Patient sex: M
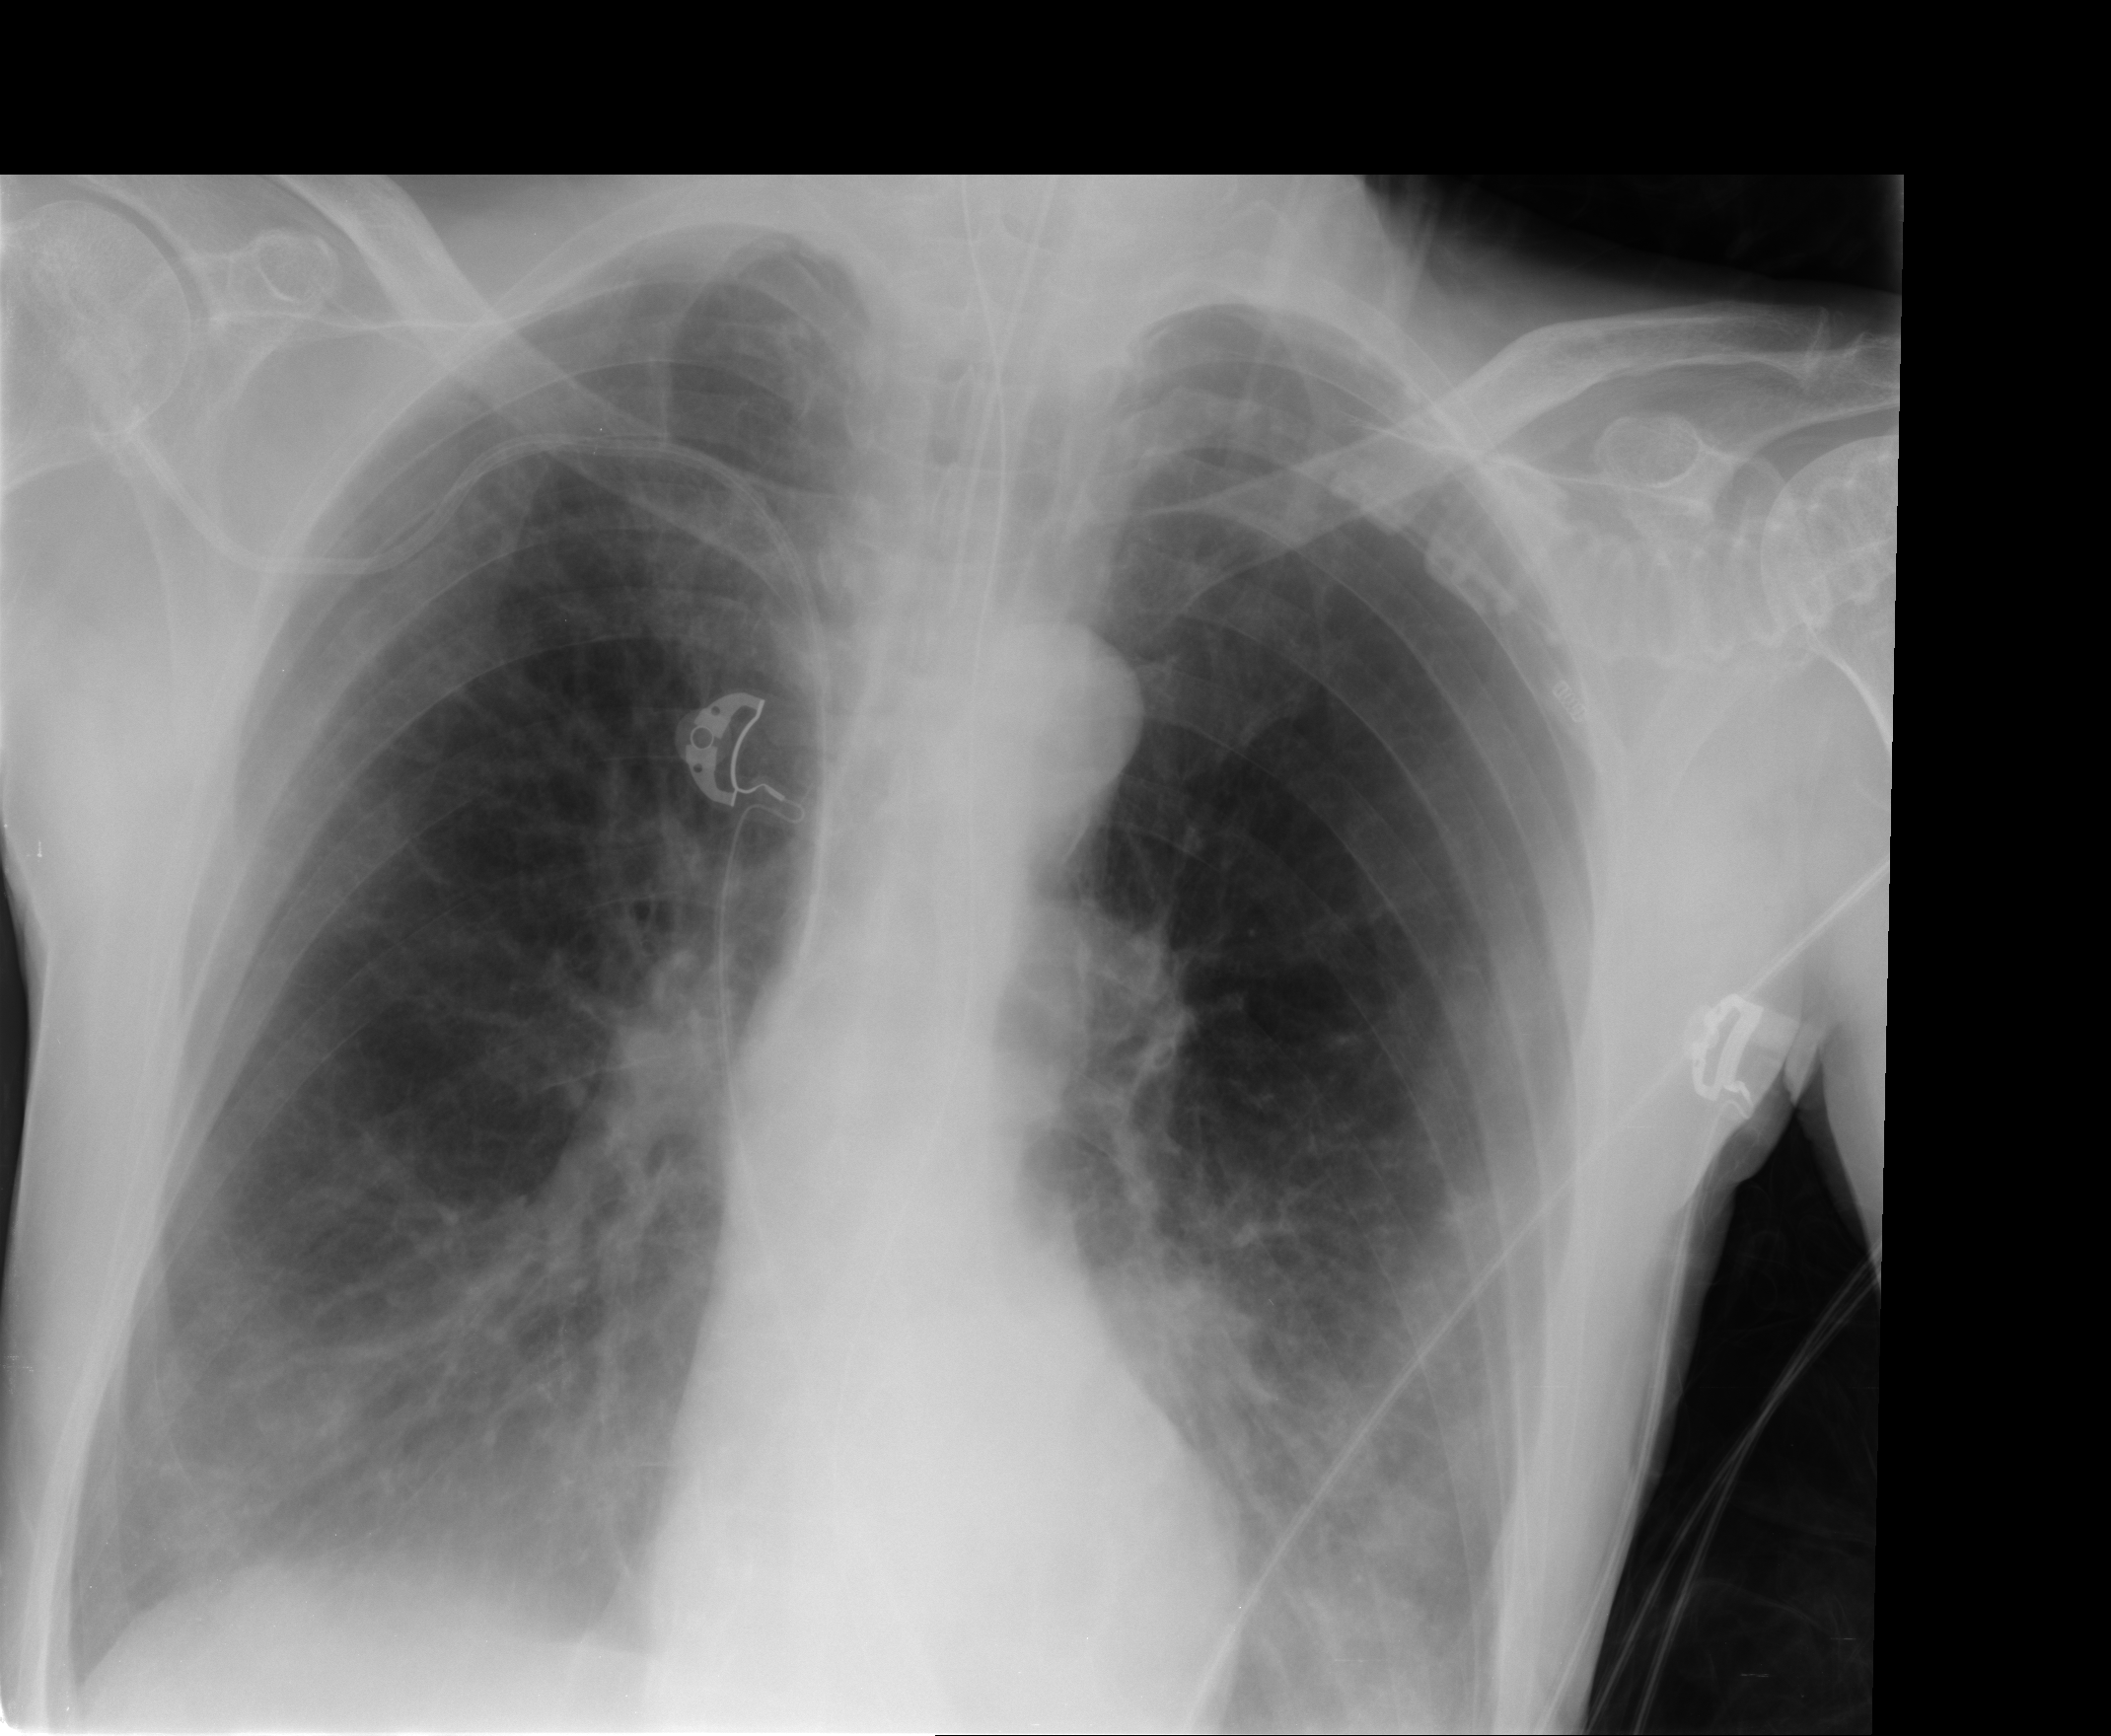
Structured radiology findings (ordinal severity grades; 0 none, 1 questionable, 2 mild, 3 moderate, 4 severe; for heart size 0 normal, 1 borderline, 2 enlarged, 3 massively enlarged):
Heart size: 0
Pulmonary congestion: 1
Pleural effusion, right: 2
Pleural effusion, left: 2
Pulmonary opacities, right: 2
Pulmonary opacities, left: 2
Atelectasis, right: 2
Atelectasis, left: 2